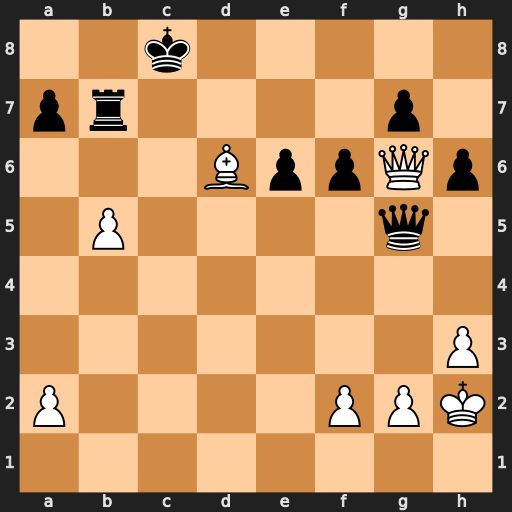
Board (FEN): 2k5/pr4p1/3BppQp/1P4q1/8/7P/P4PPK/8
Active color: w
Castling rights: -
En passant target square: -
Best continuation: Qe8#